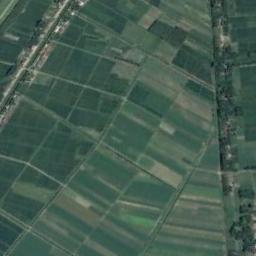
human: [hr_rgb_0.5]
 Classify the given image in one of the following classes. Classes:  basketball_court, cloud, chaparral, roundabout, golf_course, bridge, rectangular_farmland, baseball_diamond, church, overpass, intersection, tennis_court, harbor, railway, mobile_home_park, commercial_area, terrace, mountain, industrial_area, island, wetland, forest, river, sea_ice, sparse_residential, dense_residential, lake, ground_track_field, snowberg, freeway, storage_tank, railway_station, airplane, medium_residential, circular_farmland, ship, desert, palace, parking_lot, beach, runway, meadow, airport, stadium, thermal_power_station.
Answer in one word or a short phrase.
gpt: rectangular_farmland